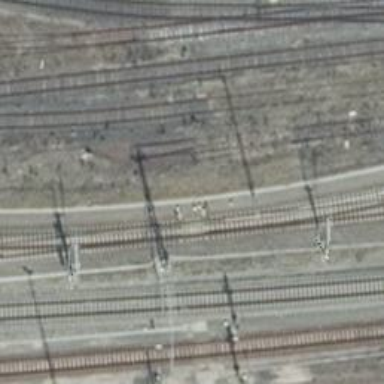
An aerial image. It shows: Railway track with contact line for electrification.